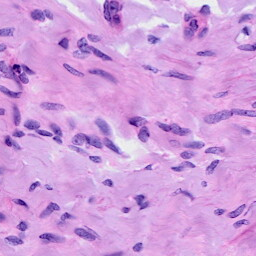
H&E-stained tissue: Cervix